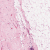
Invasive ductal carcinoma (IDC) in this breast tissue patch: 0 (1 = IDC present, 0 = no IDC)